Question: Is there any open-source .NET graphic editor for small images (where each pixel can be edited separately). I want to integrate it in my software. It may looks like this:

EDIT: In fact, I only need support for black&white images.
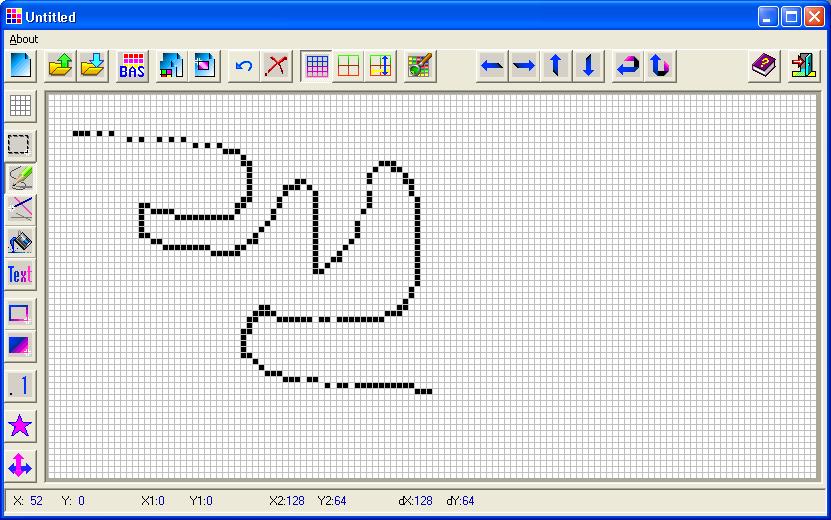
Answer: I believe you can do this in <URL>. It's not limited to small images, but you can definitely manipulate small images.
Sorry, it looks like the source code is <URL>.